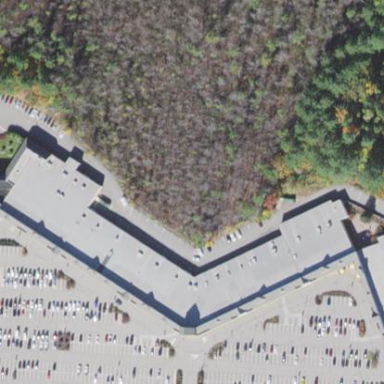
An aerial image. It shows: Retail building.